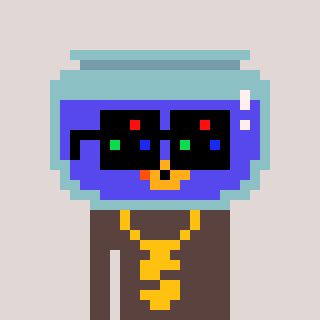
a pixel art character with square black sunglasses, a goldfish-shaped head and a darkbrown-colored body on a warm background